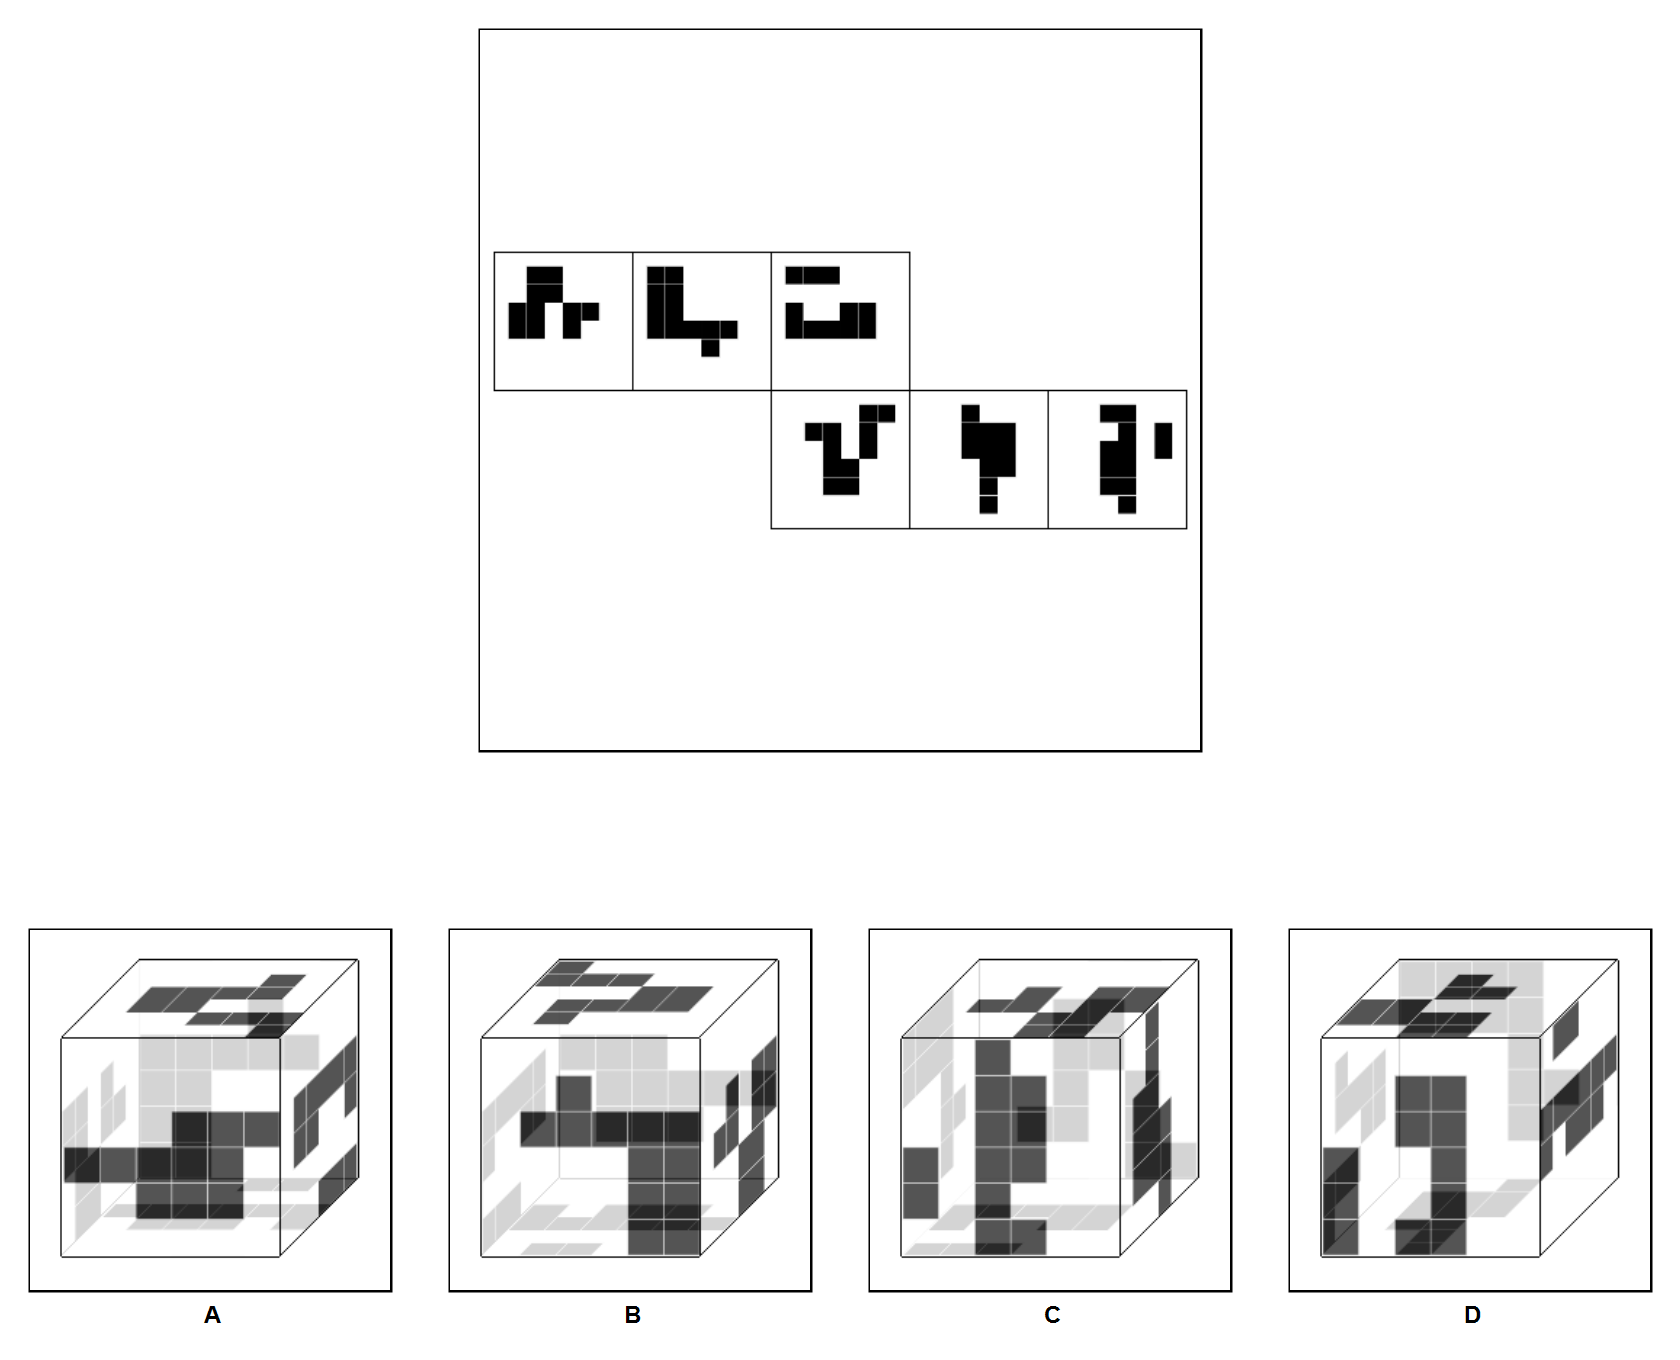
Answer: D